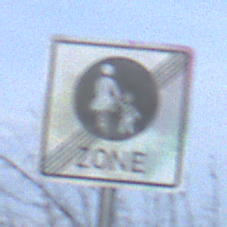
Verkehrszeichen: EndeFussgaengerzone
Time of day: MorningAfternoon
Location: Outdoor (Nature)
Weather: PartlyCloudy
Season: NotSpecified
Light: Natural